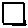
Label: square